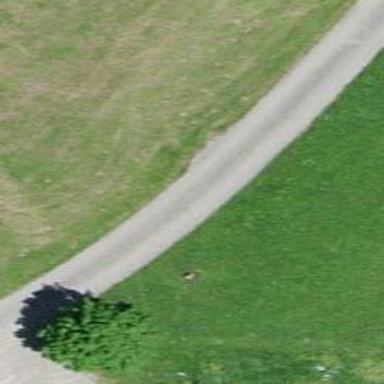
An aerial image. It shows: Unclassified road with paved surface.